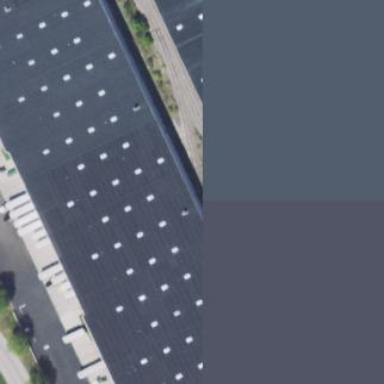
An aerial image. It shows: Warehouse.